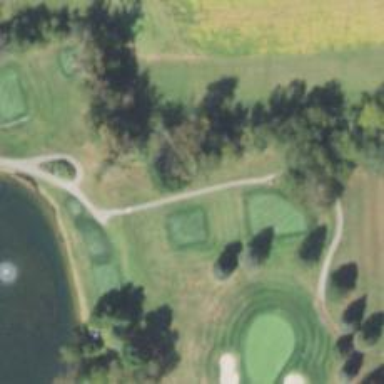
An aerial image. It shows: Path for both road and golf.